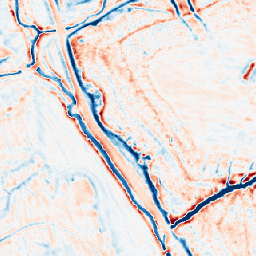
Category: edge_preserving
Decomposition family: bilateral
Decomposition parameters: d: 15
sigma_color: 100
sigma_space: 150
Upsampling method: nearest
Upsampling parameters: scale: 4
Upsampling scale: 4